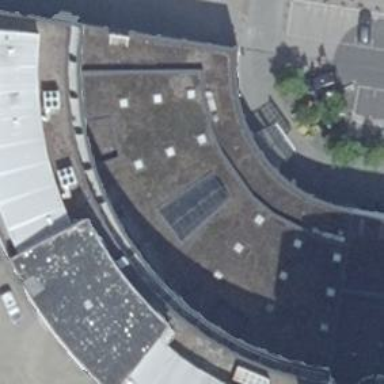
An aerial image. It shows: Building part with flat gravel roof. The roof and building are light gray in color.